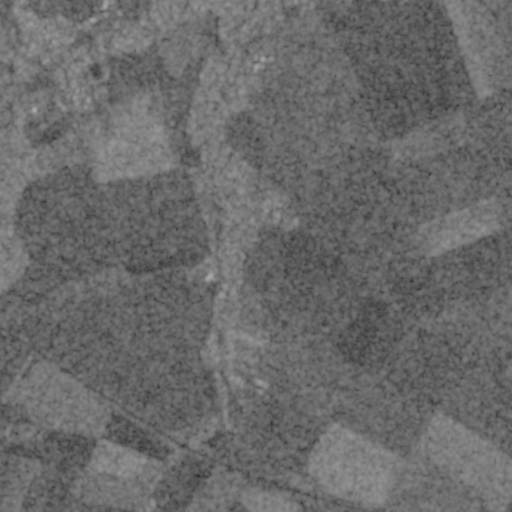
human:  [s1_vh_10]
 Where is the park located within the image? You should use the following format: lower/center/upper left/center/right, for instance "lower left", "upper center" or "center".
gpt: The park is located in the upper left of the image.
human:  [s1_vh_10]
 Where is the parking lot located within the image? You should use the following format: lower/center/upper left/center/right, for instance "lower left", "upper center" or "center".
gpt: The parking lot is located in the upper left of the image.
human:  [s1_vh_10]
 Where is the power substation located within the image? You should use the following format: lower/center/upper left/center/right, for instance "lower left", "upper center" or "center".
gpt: The power substation is located in the lower left of the image.
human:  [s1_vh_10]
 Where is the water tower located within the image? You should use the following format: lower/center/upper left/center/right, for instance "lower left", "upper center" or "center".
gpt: The water tower is located in the upper left of the image.
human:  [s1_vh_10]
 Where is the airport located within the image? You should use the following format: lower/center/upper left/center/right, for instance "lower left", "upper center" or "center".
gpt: There is no airport in the image.

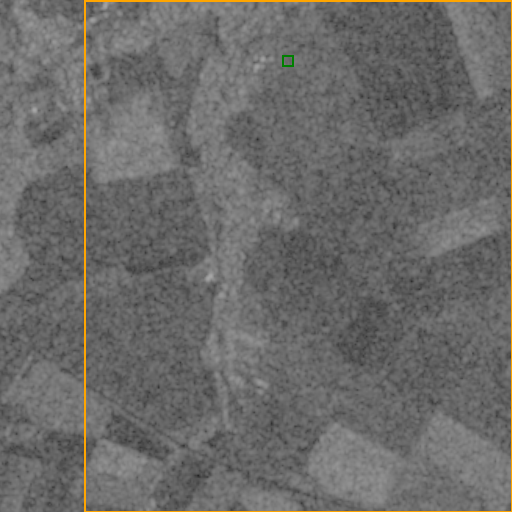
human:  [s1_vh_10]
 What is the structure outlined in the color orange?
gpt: The structure outlined in orange is a crop field.
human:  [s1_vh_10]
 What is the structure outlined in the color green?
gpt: The structure outlined in green is a park.
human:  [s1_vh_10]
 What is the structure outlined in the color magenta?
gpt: There is no magenta outline.